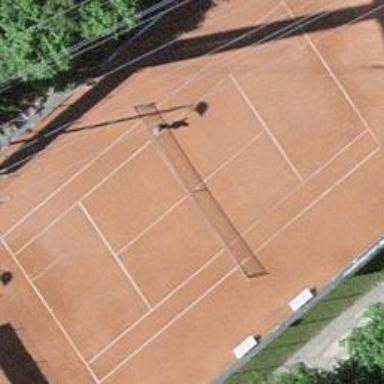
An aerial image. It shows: Tennis court on the leisure land pitch.